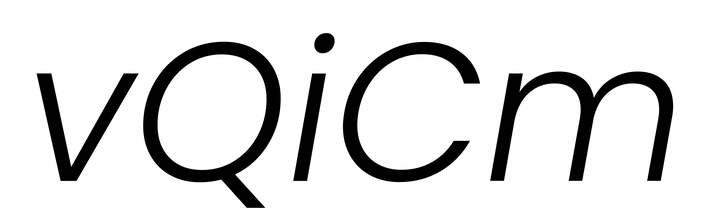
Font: Poppins-LightItalic